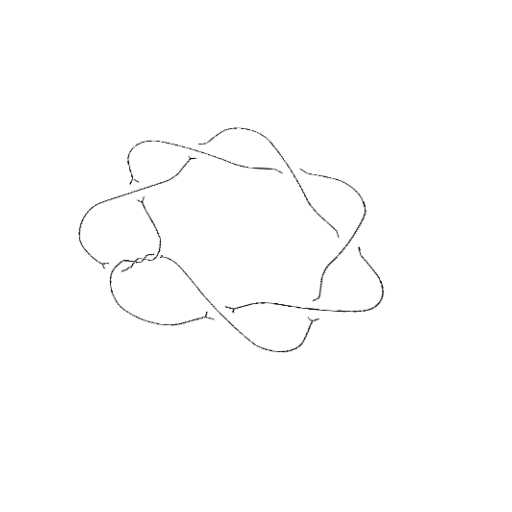
Crossing number: 10